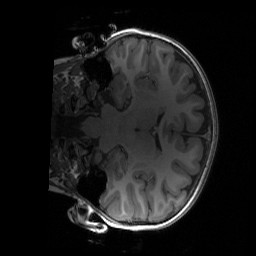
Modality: T1w
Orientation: coronal
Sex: female
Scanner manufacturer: siemens
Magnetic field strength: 3 T
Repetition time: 1.9 s
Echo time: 0.00243 s